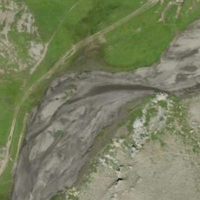
EUNIS habitat code: 31
Species observed at this site:
Linaria cannabina
Anthus spinoletta
Phoenicurus ochruros
Turdus viscivorus
Pyrrhocorax graculus
Falco tinnunculus
Periparus ater